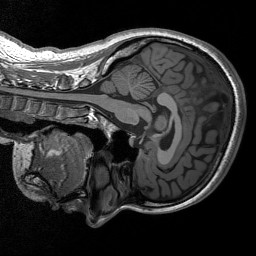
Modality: T1w
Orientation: sagittal
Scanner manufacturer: siemens
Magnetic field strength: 3 T
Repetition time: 1.76 s
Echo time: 0.0022 s